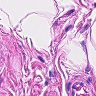
Metastatic tissue present: no